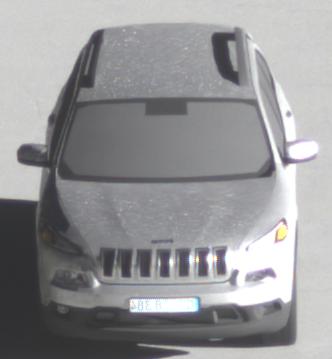
Make: Jeep
Model: Cherokee 3.2 V6 Pentastar
Detailed model: Cherokee (KL)
Model produced from: 2014/07
Model produced until: 2015/07
Doors: 5
Color: white
Road condition: dry road
Daytime: sunrise or sunset
Contrast: high contrast